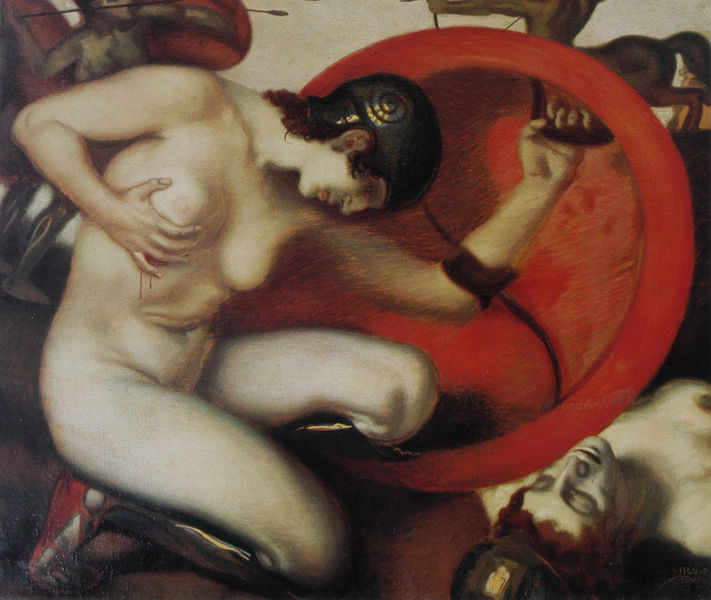
Titel: Verwundete Amazone
Künstler: Franz von Stuck
Standort: Zürich
Institution: Sammlung Katharina Büttiker, Galerie Wühre 9-Art Deco
Schlagwörter: akt, angriff, gemälde, hand, haut, kampf, körper, mann, nackt, weiß, wunde, frauen, brust, busen, daumen, ellbogen, finger, frau, köpfe, mund, nase, ohr, profil, rot, malerei, muster, ornament, symbolismus, arm, gesicht, halten, leiche, tod, tot, toter, trauer, hals, auge, haare, gebeugt, perle, schulter, pferd, pferde, beine, schweif, bein, liegen, schuhe, farbe, krieg, schlacht, lanze, festhalten, stuck, nabel, sandalen, bauch, brustwarze, ellenbogen, knie, oberschenkel, vagina, zehen, entblösst, oberarm, griff, rothaarig, barfuss, schild, blut, antike, fuss, knien, tote, verletzt, helm, schuh, franz, fries, sandale, leichnam, sterben, unterarm, ross, schmerz, amazone, centauren, zentauren, knieend, kniend, amazonen, krieger, zentaurus, knieen, speer, töten, schnecke, berühren, verletzung, verwundet, verdeckt, ferse, pfeil, franz von stuck, spirale, gefallen, pfeile, schutz, behelmt, beinschiene, centaurus, elbogen, getroffen, kriegerinnen, niederfallen, oberschnekel, präraffaelit, tod der amazone, unterschenkel, zwei amazonen, kriegerin, hilflos, gekrümmt, verwundung, titten, schienbeinschoner, geschützt, beinschienen, kriger, geil, brusst, hlaten, muschi, schid, kraftlos, androgün